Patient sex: M
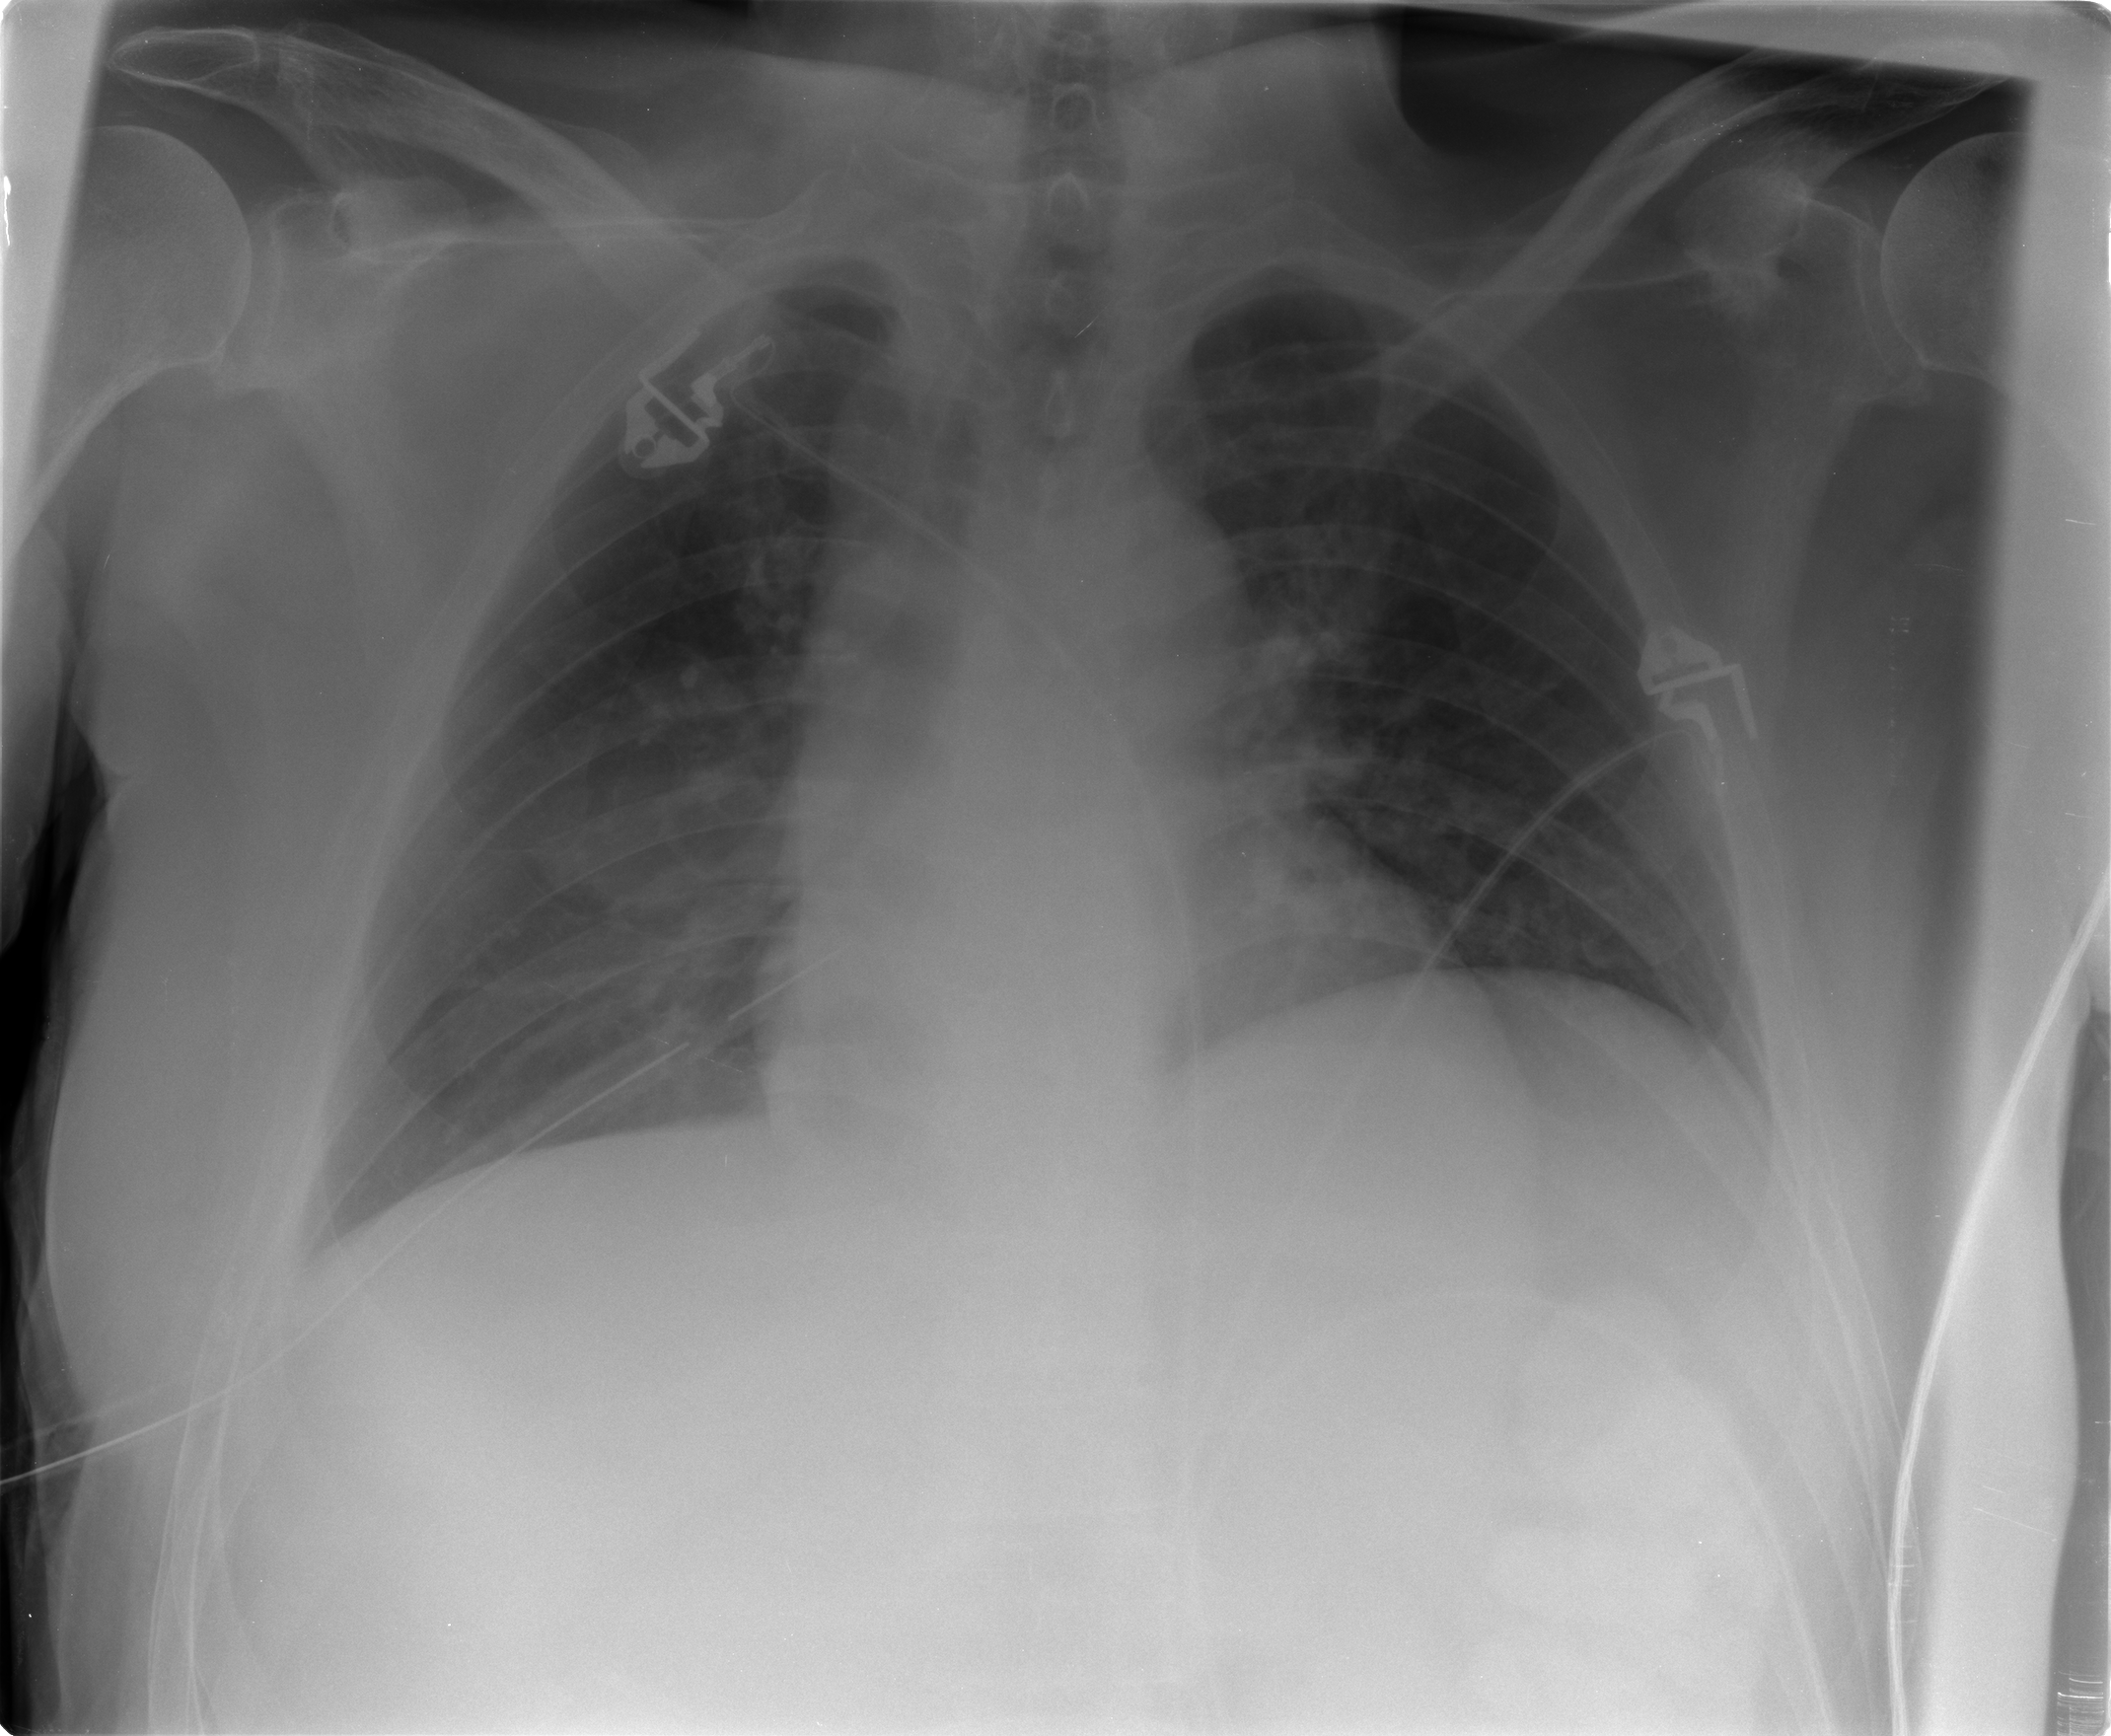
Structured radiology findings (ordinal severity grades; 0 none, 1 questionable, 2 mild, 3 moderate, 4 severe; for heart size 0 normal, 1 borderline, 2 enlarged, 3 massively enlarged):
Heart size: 0
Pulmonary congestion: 1
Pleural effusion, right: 0
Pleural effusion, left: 0
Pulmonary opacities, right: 0
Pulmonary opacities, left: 0
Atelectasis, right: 0
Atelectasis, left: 0